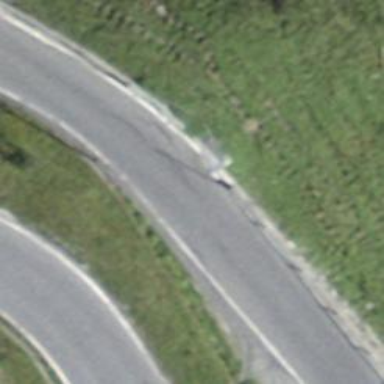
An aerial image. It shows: Secondary road with asphalt surface.